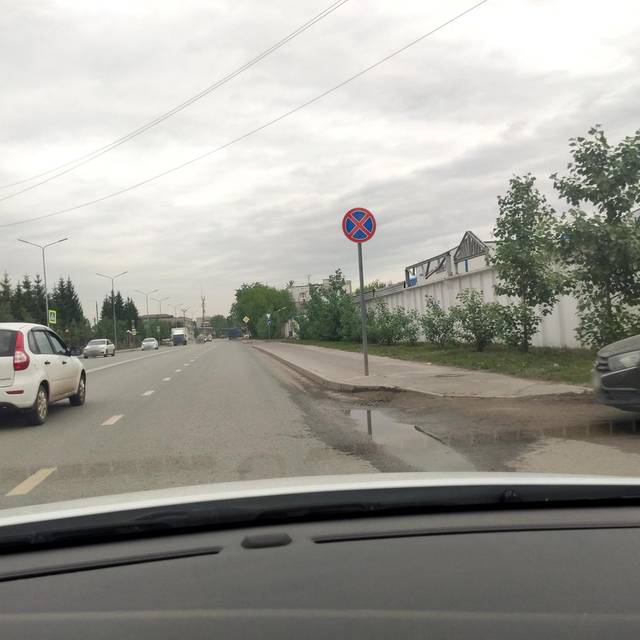
Region: Russia
Coordinates: 55.75, 49.105